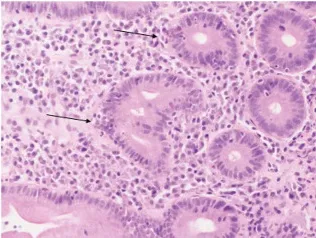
Inflammatory cell infiltration of the small and large intestine in the patient with LRBA deficiency. X400 of duodenal biopsies. The mucosa shows flattened villi and hyperplastic crypts, with an increase in plasma cells in the lamina propria. Crypt epithelium shows increased intraepithelial lymphocytes (arrows).
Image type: pathology (h&e)